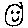
Label: smiley face